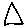
Label: triangle